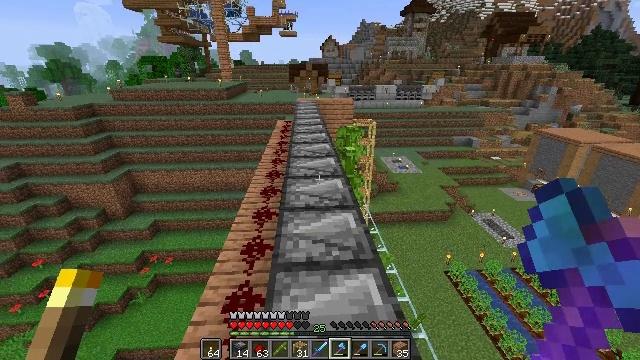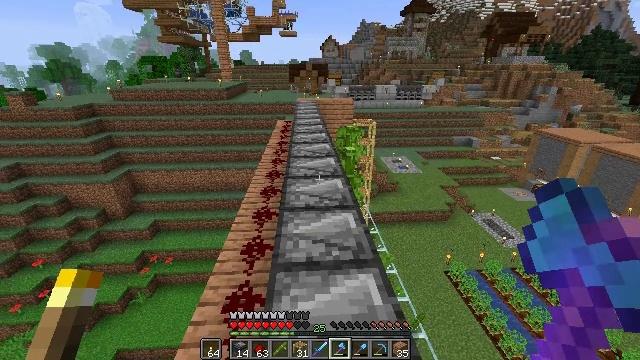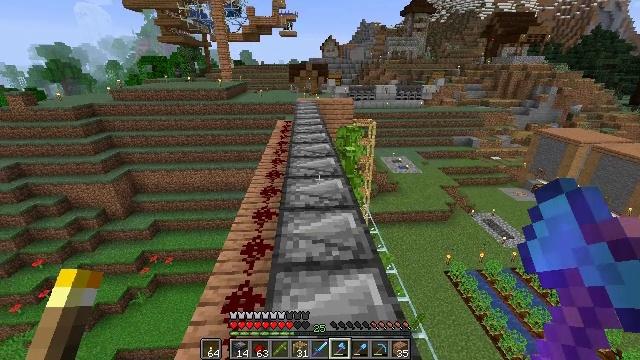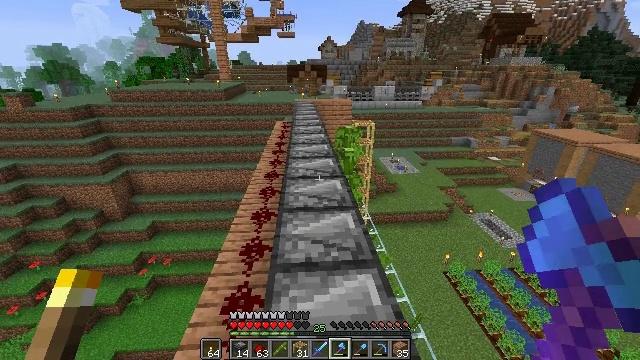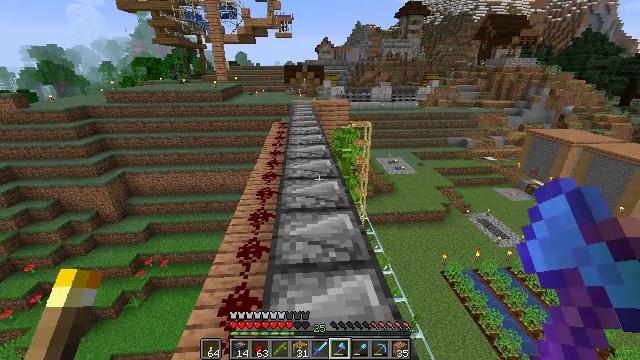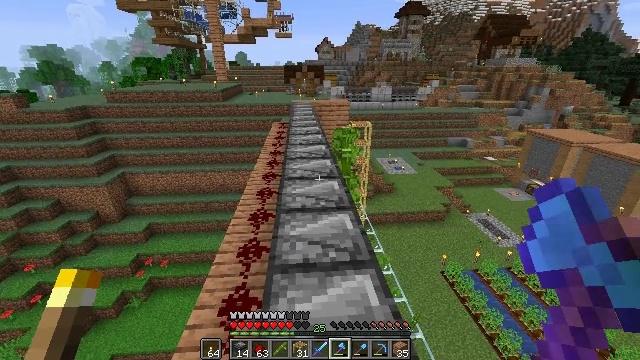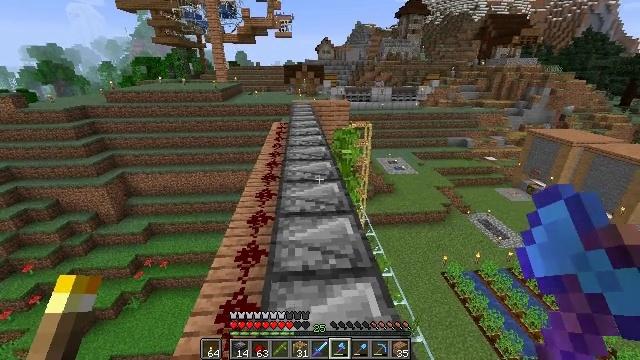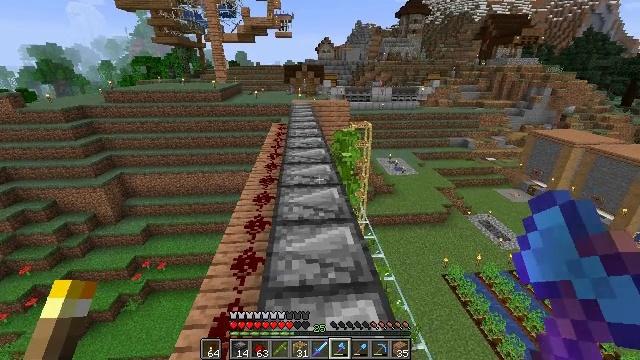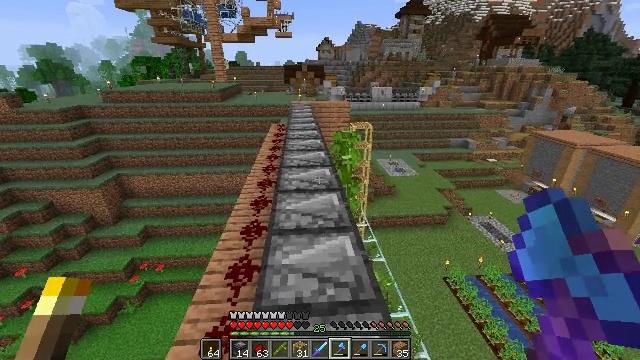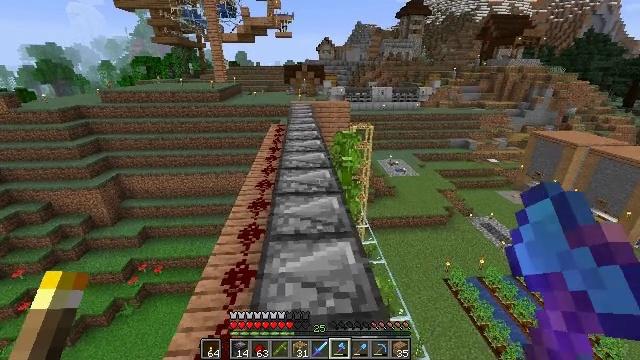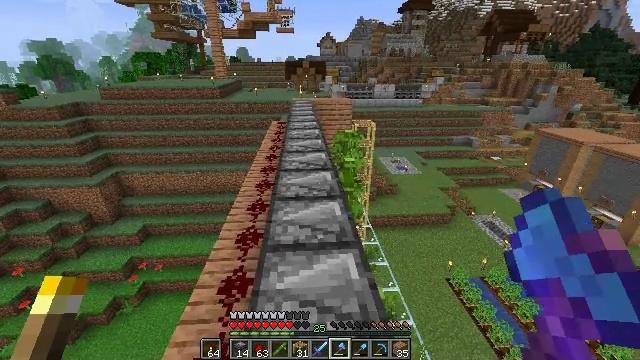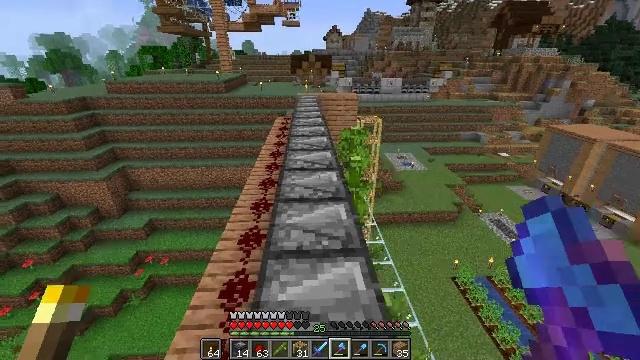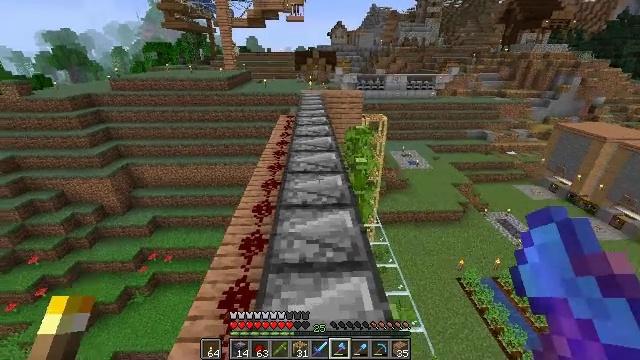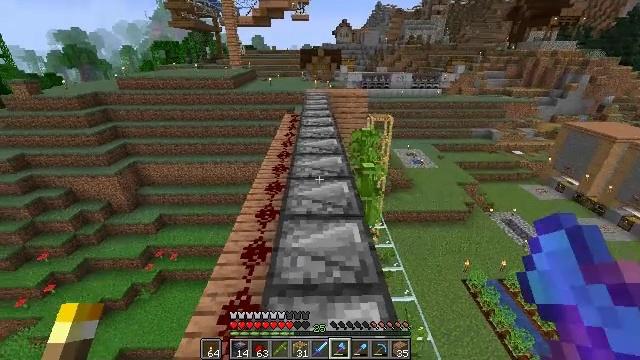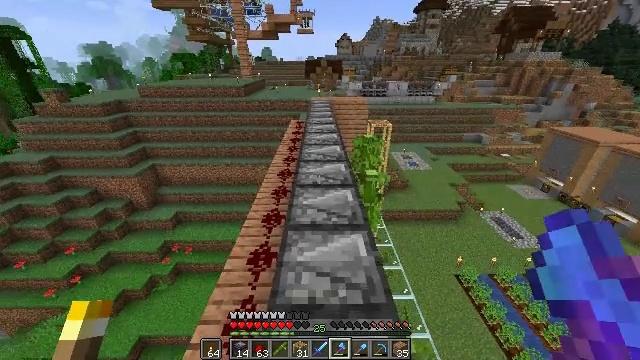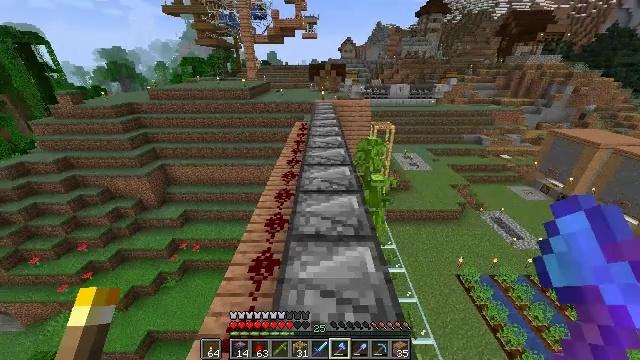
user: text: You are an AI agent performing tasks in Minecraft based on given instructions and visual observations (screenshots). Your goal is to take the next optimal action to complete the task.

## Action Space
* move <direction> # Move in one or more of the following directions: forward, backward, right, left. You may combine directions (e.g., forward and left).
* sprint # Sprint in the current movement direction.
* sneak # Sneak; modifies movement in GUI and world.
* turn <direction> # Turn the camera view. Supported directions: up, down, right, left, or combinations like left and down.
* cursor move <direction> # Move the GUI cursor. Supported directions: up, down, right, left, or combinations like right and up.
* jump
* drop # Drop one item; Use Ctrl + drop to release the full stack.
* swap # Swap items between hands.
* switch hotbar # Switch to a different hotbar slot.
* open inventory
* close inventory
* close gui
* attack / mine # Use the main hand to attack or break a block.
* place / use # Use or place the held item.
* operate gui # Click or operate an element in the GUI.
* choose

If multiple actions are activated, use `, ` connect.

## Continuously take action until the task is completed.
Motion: motion action
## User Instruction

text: Harvest bamboo from the farm.
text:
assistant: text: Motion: no_op
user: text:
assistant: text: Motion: no_op
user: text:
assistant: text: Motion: no_op
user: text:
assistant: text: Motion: no_op
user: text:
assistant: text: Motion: no_op
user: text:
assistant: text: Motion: move forward
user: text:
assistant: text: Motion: move forward
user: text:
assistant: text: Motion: move forward
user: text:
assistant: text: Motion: move forward
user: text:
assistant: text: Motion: move forward
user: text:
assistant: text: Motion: move forward, turn left and down
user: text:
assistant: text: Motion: move forward, sprint
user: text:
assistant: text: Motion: move forward, sprint, turn left
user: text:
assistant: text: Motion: move forward, sprint
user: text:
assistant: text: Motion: move forward, sprint
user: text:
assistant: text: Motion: move forward
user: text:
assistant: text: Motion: move forward
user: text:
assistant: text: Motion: move forward
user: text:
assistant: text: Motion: move forward, sprint
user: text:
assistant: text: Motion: move forward, sprint
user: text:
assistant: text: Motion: move forward, sprint
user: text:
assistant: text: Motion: move forward, turn right
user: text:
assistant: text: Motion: move forward, turn right
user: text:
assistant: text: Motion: move forward, turn right and down
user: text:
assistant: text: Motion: move forward, turn right
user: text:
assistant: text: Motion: move forward, turn right and down
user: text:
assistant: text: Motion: turn right and down
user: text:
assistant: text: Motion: turn right and down
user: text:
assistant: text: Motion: no_op
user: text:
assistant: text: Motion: no_op